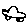
Label: car